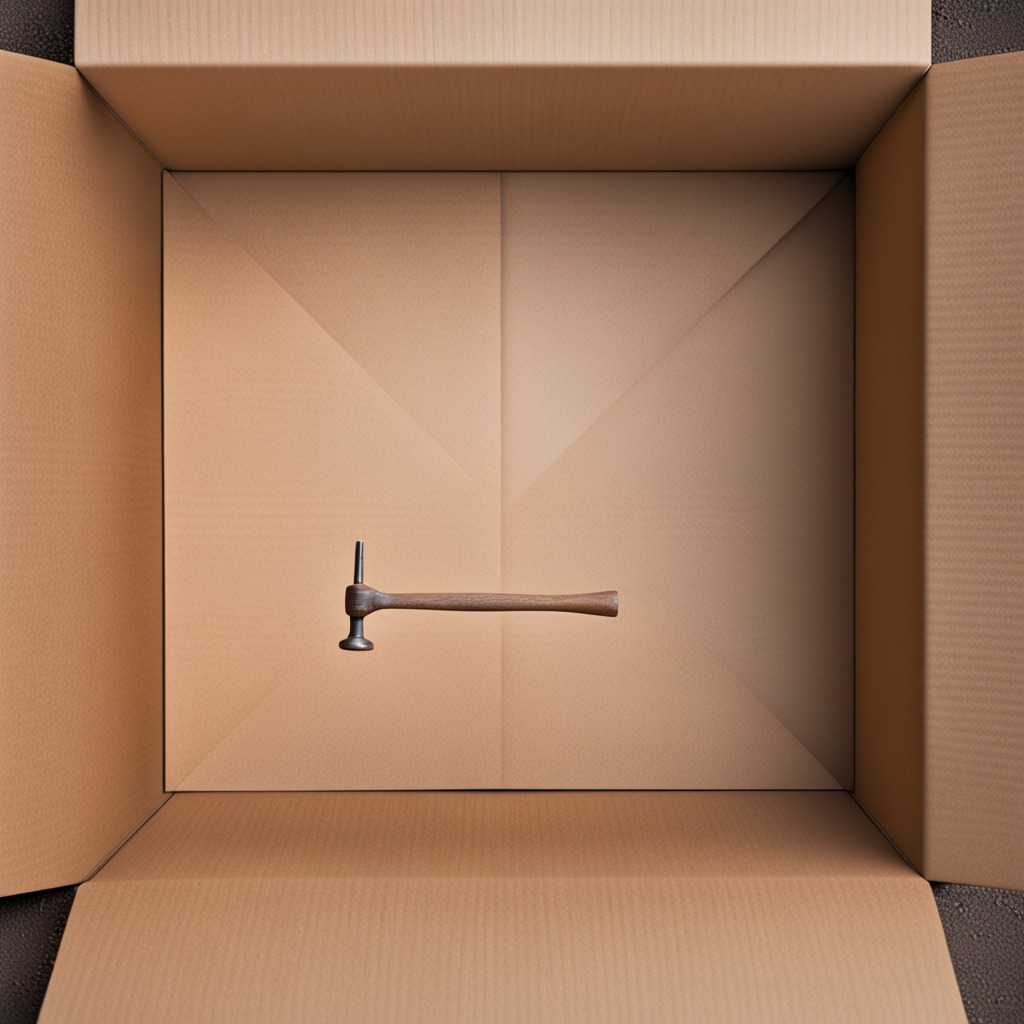
A hammer is lying on a clean dry cardboard box surface in an outdoor workshop during daytime bright natural light soft shadows slightly creased but